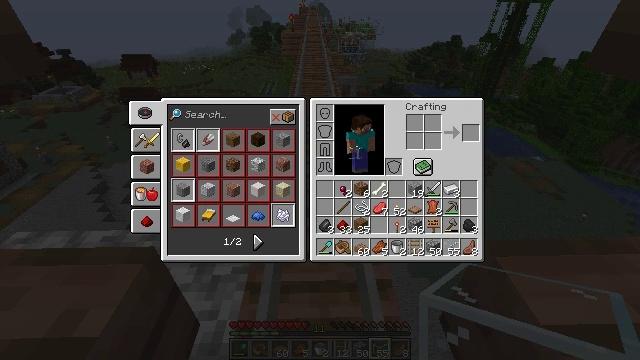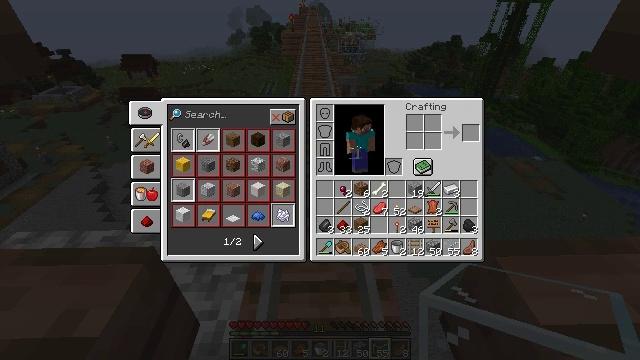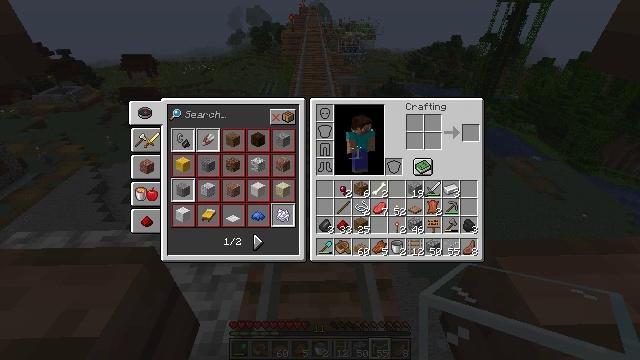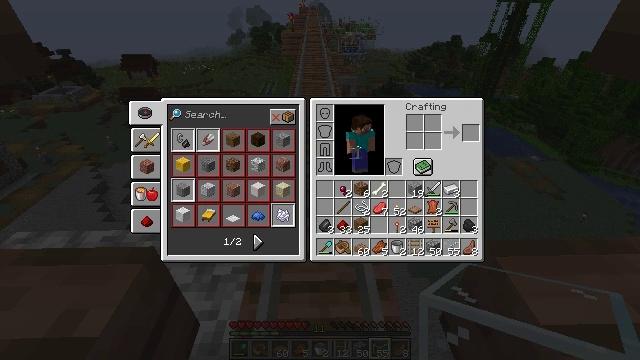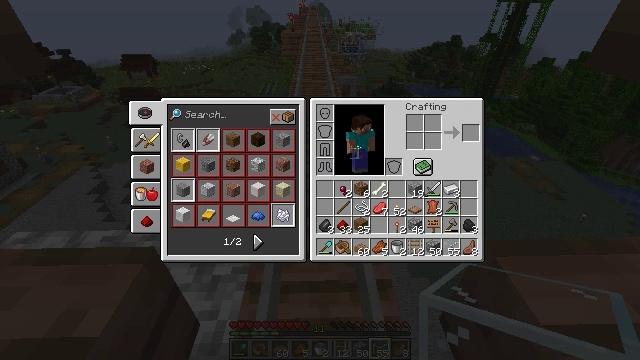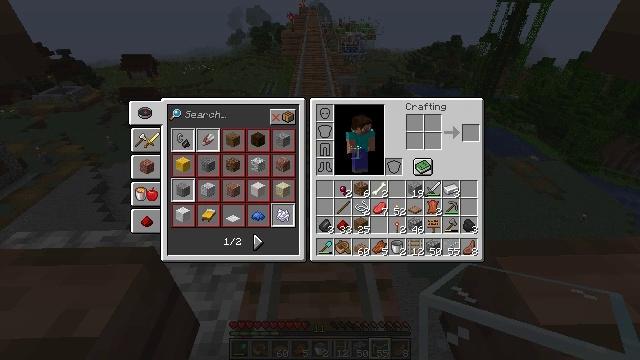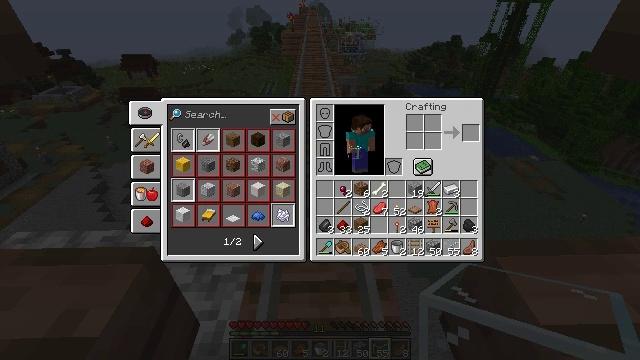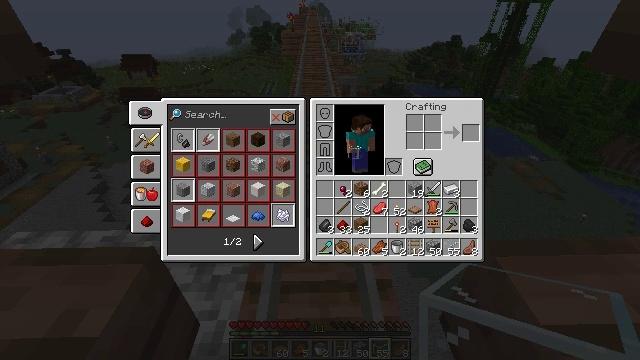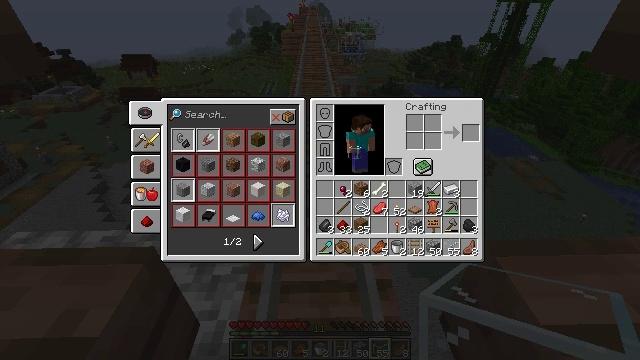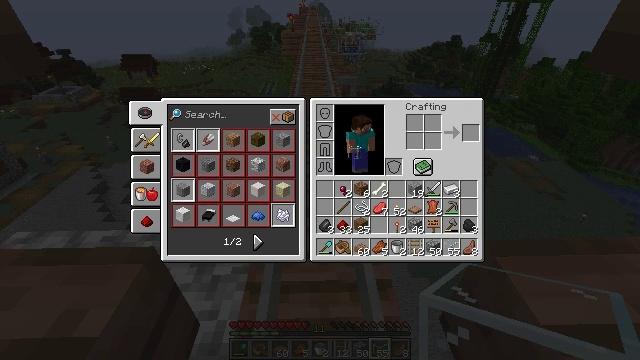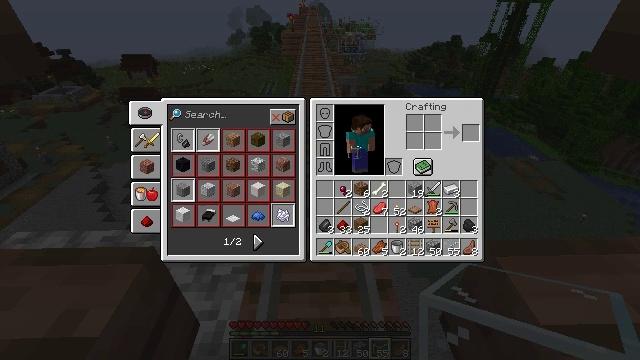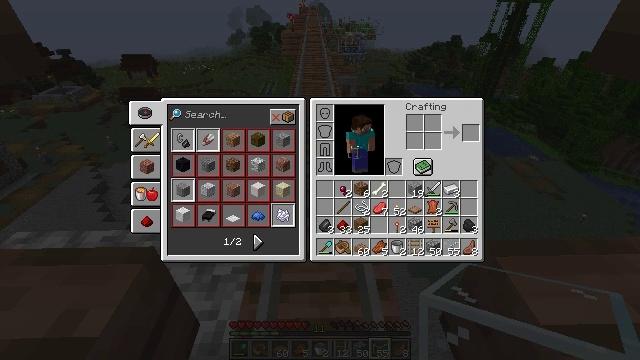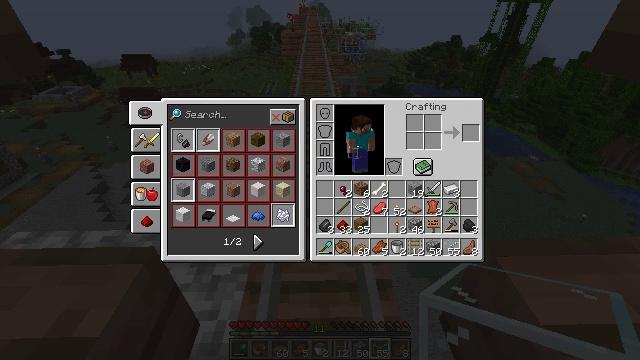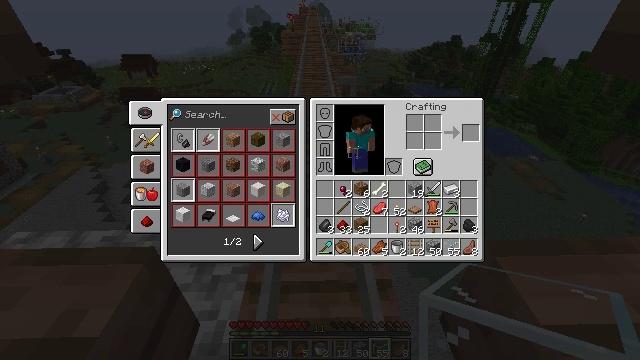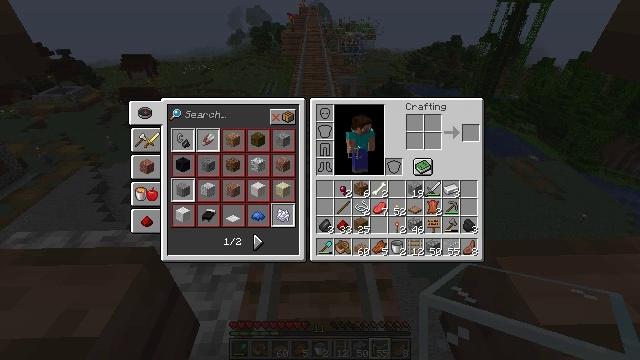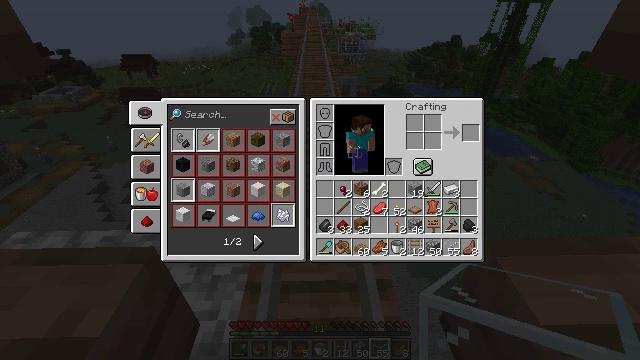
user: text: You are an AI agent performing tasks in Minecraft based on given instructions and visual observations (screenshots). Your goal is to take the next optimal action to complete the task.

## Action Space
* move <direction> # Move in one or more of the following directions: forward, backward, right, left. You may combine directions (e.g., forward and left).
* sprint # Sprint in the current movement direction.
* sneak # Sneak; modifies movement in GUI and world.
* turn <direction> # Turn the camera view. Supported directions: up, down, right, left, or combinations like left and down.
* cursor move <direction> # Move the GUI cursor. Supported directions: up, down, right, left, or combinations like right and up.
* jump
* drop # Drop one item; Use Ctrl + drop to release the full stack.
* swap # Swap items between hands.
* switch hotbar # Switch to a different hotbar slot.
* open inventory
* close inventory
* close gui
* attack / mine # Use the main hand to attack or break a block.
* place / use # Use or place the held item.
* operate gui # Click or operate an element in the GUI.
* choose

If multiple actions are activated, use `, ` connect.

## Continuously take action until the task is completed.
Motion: motion action
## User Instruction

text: Attack the glass to break it.
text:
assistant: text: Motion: no_op
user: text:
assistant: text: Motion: no_op
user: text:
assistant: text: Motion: no_op
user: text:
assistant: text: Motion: no_op
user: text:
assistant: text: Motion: no_op
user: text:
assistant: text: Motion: no_op
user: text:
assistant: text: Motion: no_op
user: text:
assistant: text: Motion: no_op
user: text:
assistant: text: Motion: no_op
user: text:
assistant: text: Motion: no_op
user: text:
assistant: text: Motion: no_op
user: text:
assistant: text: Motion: no_op
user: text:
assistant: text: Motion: no_op
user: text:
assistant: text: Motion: no_op
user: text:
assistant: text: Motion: no_op
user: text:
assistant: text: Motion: no_op
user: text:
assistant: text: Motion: no_op
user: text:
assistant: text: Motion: no_op
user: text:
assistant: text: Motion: no_op
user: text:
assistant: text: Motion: no_op
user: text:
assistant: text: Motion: no_op
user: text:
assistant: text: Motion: no_op
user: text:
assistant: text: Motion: no_op
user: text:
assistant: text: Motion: no_op
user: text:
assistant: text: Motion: no_op
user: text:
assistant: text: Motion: no_op
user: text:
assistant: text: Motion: no_op
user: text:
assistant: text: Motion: no_op
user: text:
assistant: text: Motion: no_op
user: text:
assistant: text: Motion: no_op